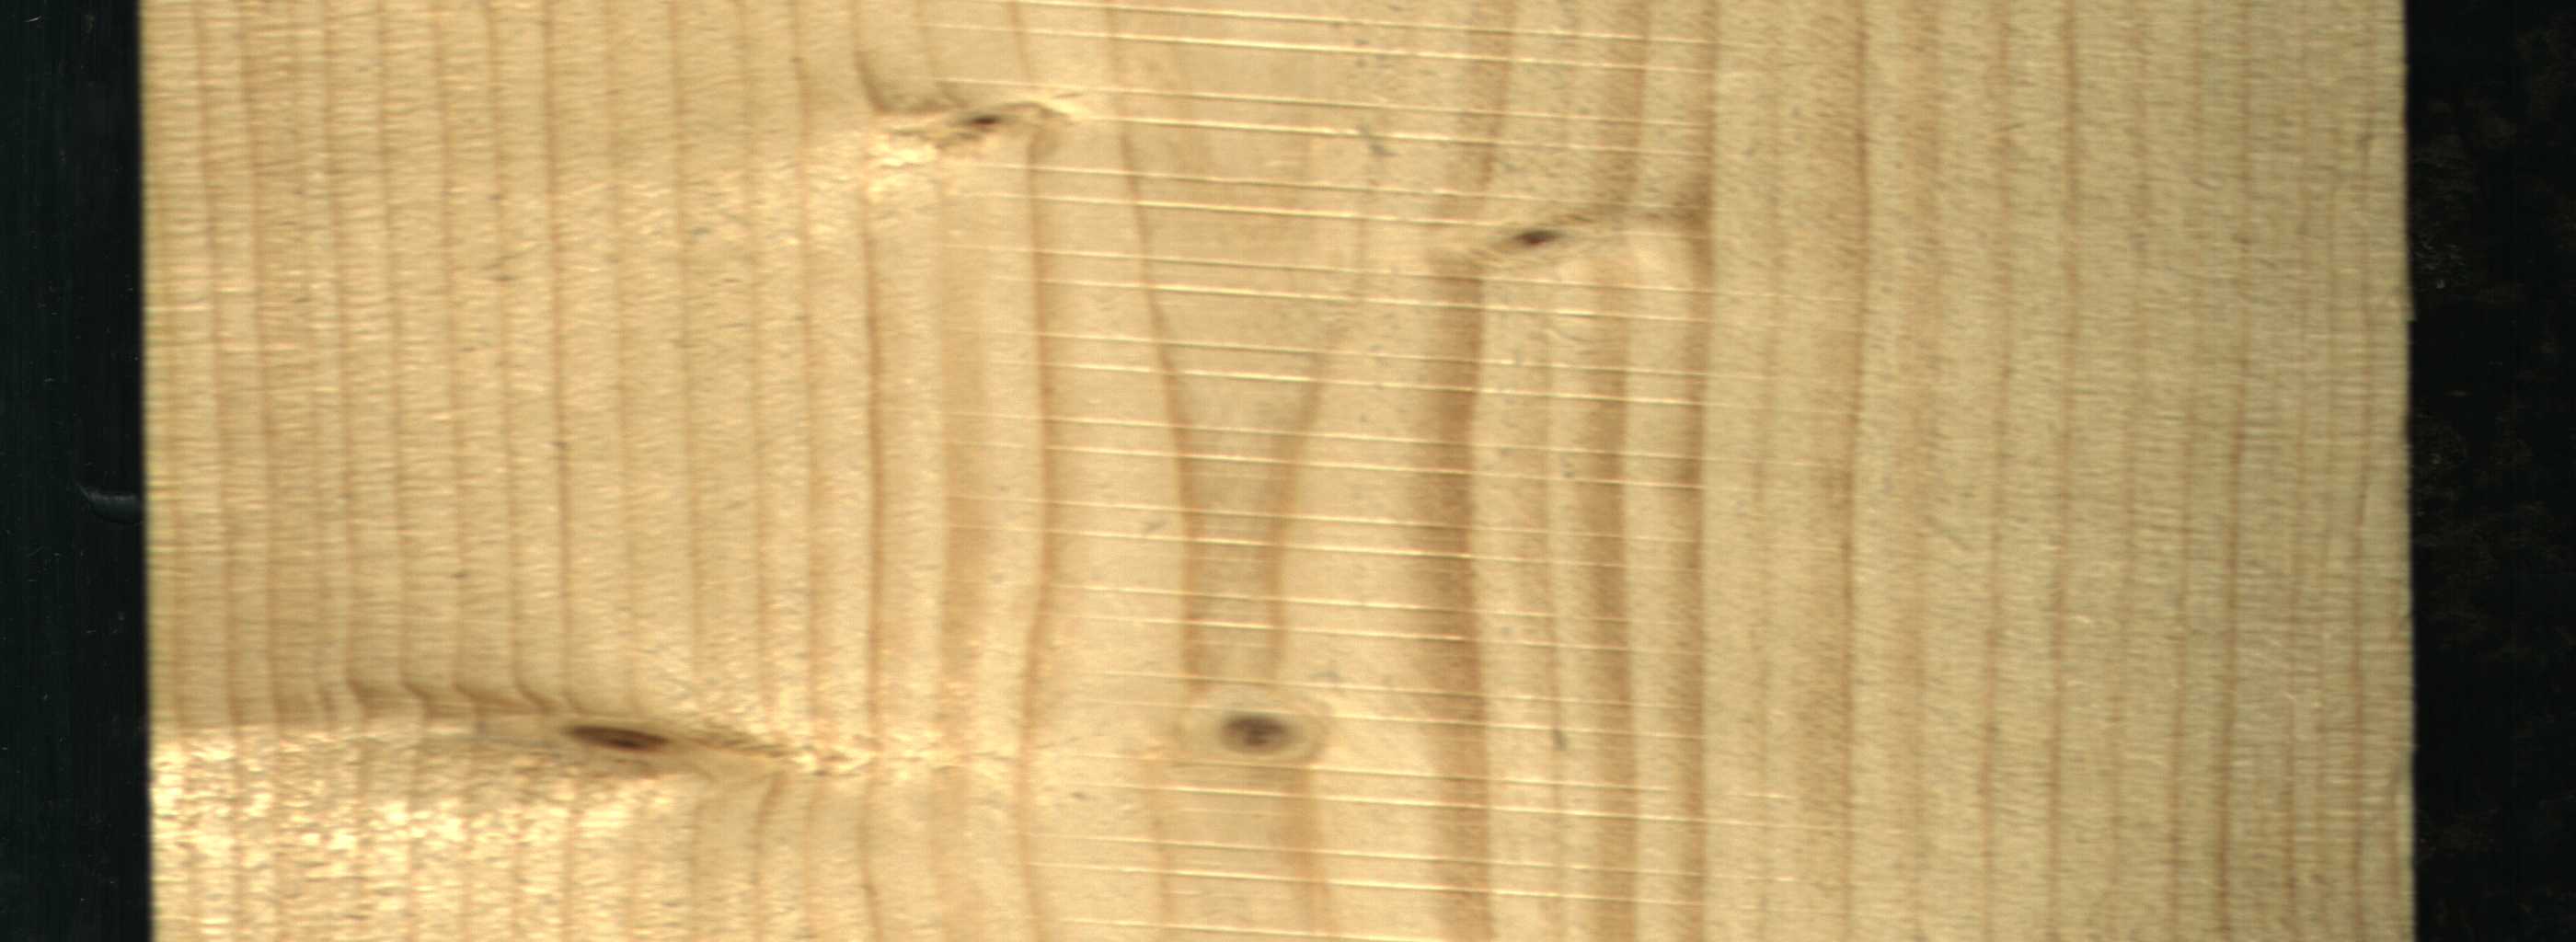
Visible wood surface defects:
Live_Knot
Live_Knot
Live_Knot
Live_Knot